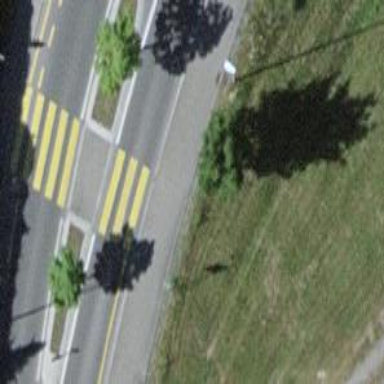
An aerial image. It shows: Footway with zebra crossing.